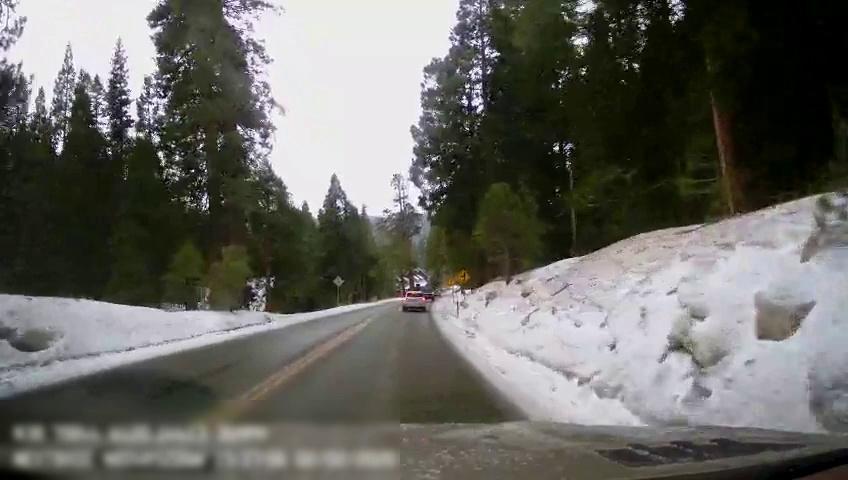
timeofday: Day
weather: Snowy
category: Drivable Space
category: Vehicles | Truck
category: Vehicles | SUV
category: Lanes | Current Lane
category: Lanes | Opposite Lane
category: Traffic | Signs